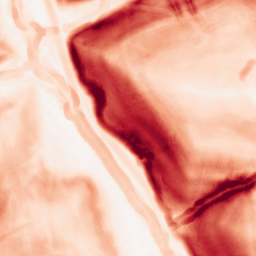
Category: morphological
Decomposition family: morphological_gradient
Decomposition parameters: size: 5
shape: disk
Upsampling method: bilinear
Upsampling parameters: scale: 8
Upsampling scale: 8